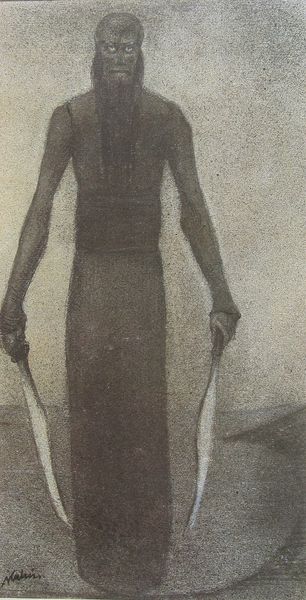
Titel: Der Dämon
Künstler: Alfred Kubin
Institution: (Privatbesitz)
Schlagwörter: dunkel, himmel, kämpfer, mann, meer, schatten, umhang, wasser, weiß, fluss, see, ufer, grau, kleid, mund, nacht, schwarz, zeichnung, blick, gürtel, malerei, rock, symbolismus, bart, hemd, arme, augen, band, böse, gesicht, henker, lang, messer, mord, stehen, tod, tot, vollbart, ärmel, hände, signatur, schlank, figur, gewand, blatt, en face, frontal, schultern, rund, statue, beine, schärpe, kopfbedeckung, küste, düster, zwei, haltung, nebel, siebdruck, angst, jugendstil, finster, glatze, starr, klinger, max klinger, surreal, orientalisch, groß, gefahr, schwarzweiß, schwert, schwerter, säbel, waffen, schwerte, soldat, waffe, bedrohlich, backenbart, bleistift, dämon, bleistiftzeichnung, bedrohung, verschwommen, finsternis, teufel, gruselig, gefährlich, dolch, krieger, erscheinung, drohend, himel, jenseits, unheimlich, kubin, sense, oreintalisch, kummerbund, geist, russisch, schwaz, redon, sensenmann, unheimlig, dolche, lange ärmel, mongole, langer bart, sicheln, klingen, gurtel, mnann, rächer, symbolimus, bedrohend, herr der finstsernis, vollstrecker, barme, macheten, schwertrer, gesalt